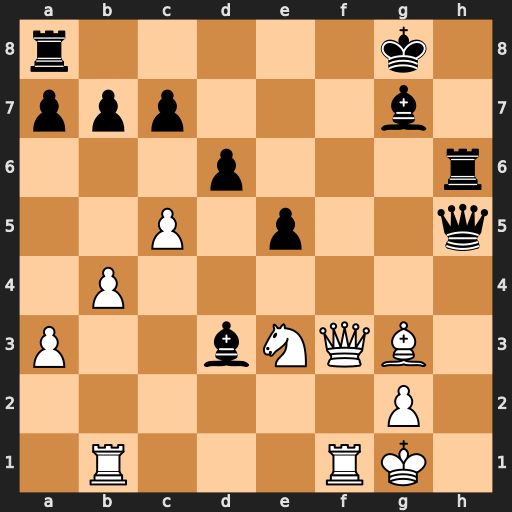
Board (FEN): r5k1/ppp3b1/3p3r/2P1p2q/1P6/P2bNQB1/6P1/1R3RK1
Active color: w
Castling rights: -
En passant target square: -
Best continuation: Qd5+ Kh8 Qxd3